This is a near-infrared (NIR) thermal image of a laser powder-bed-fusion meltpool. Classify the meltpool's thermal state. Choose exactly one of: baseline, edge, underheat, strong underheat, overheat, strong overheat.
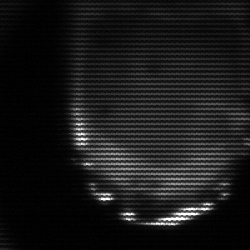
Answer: edge